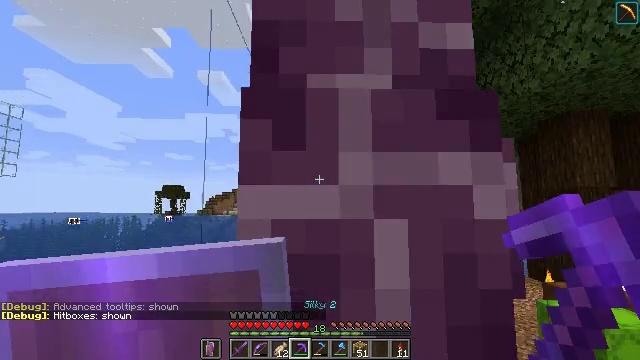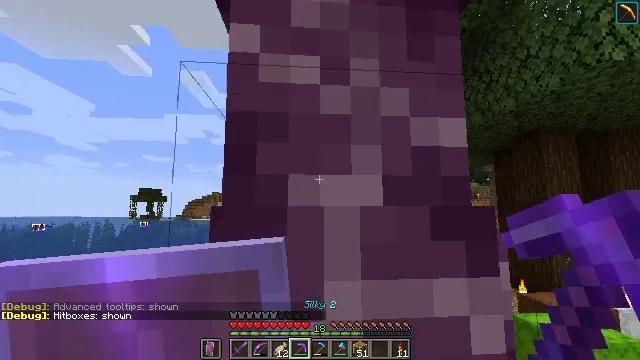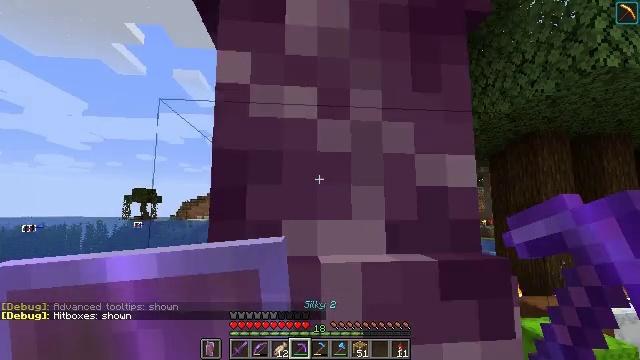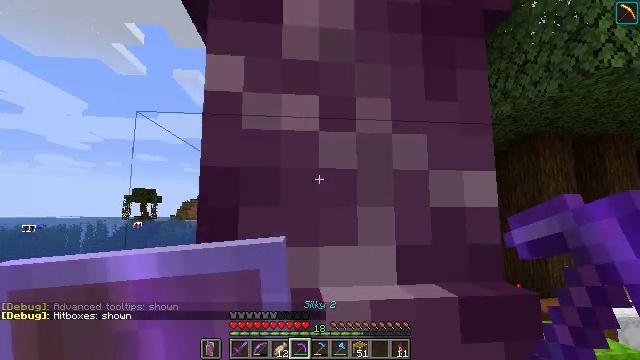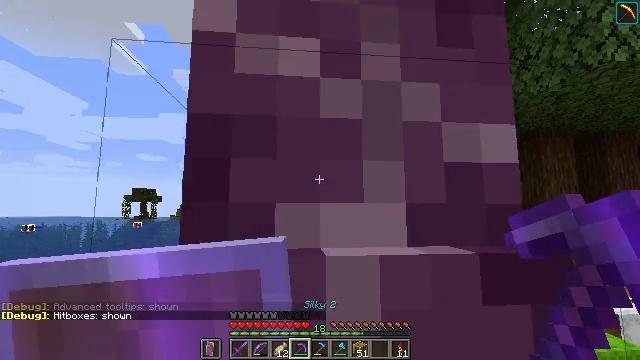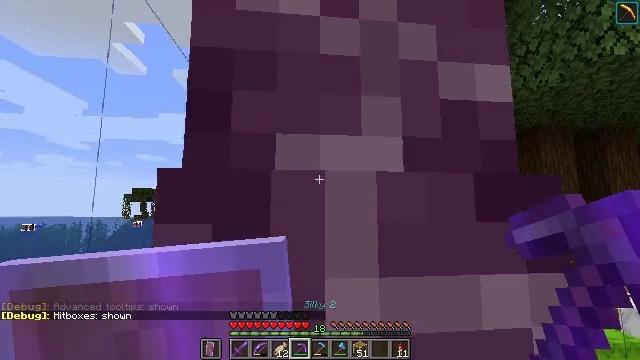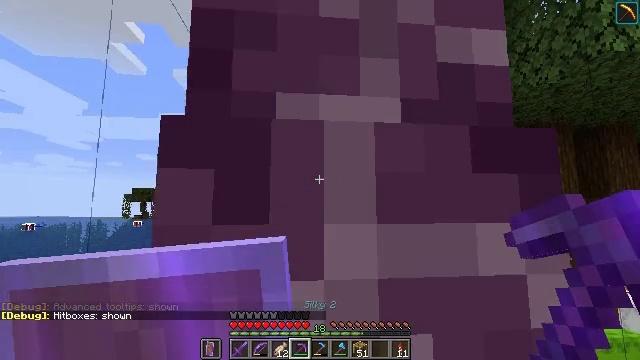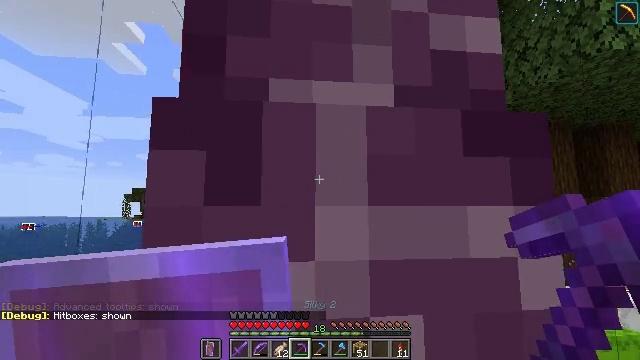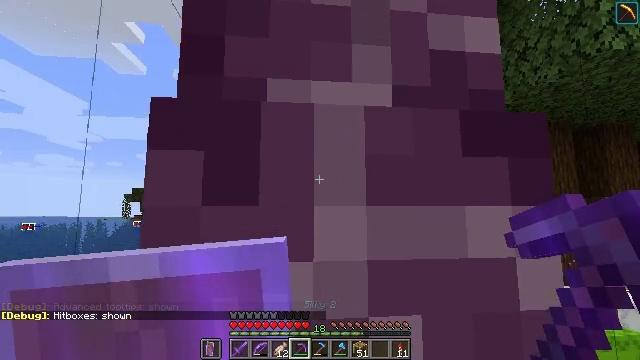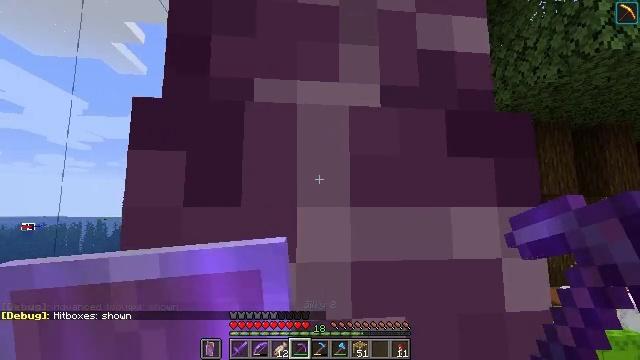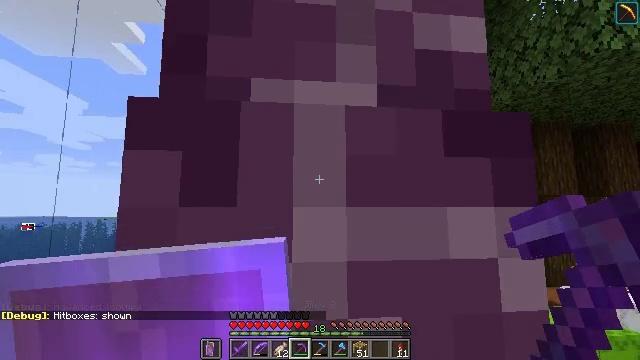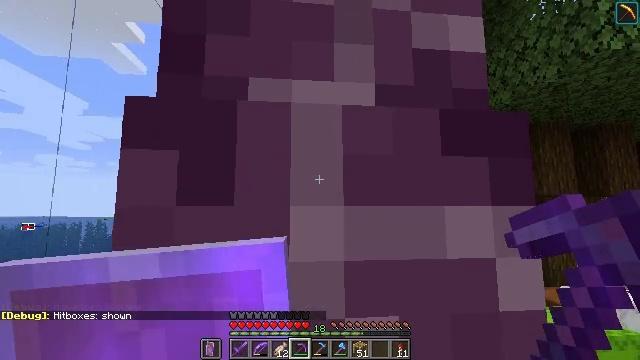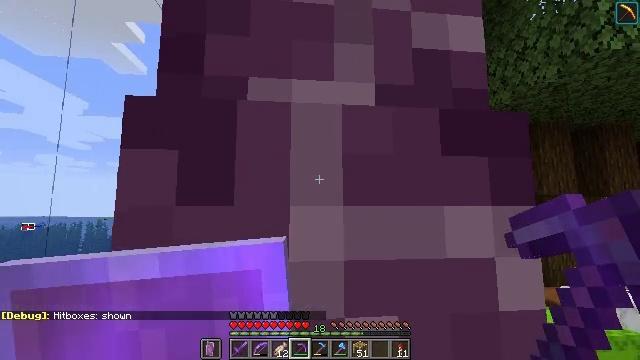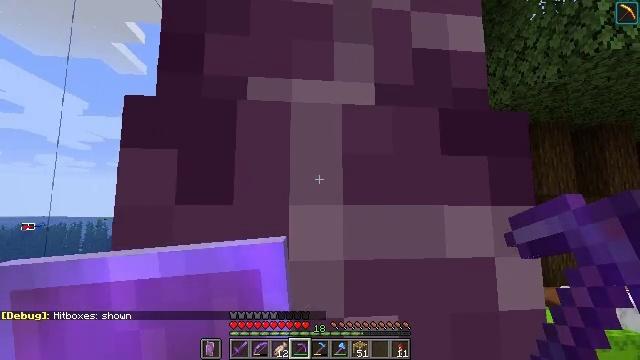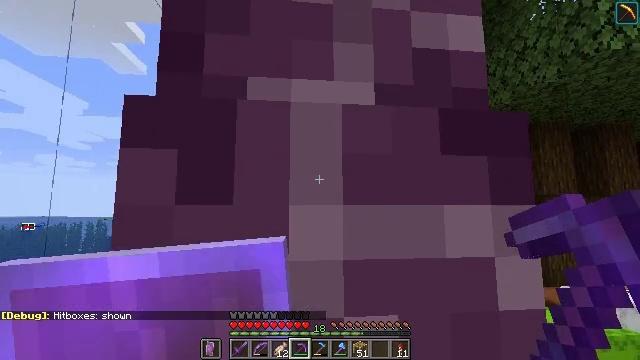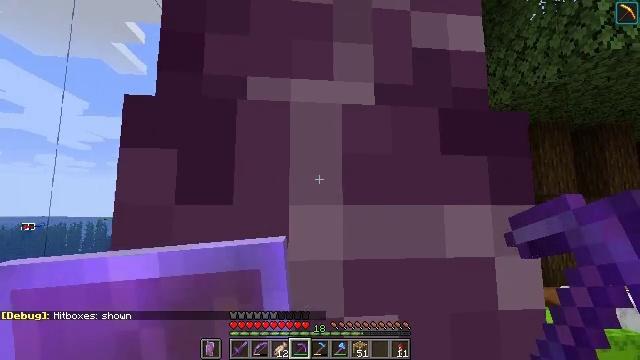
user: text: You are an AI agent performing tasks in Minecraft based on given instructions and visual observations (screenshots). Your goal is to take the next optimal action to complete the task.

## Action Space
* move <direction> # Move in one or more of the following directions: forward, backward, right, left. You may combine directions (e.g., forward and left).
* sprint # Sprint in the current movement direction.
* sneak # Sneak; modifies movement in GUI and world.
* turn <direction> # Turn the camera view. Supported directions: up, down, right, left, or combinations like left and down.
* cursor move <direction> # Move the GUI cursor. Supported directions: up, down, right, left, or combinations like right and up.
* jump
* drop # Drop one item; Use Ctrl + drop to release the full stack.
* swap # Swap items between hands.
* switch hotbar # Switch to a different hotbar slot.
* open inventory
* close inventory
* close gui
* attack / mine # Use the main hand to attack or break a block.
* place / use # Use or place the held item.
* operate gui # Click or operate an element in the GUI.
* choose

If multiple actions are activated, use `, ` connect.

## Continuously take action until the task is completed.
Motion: motion action
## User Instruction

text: Mine the chorus plant.
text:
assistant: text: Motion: move forward, turn right, jump
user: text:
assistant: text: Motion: move forward, jump
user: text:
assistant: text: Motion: move forward, jump
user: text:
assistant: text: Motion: move forward, jump
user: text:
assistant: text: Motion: move forward, jump
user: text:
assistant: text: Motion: move forward, jump
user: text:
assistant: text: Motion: move forward, jump
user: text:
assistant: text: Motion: move forward
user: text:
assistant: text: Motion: no_op
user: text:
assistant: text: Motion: no_op
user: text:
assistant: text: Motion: no_op
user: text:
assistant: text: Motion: no_op
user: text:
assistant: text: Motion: no_op
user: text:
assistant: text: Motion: no_op
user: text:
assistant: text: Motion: no_op
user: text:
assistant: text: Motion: turn left and down
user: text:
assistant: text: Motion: turn down
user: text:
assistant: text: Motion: no_op
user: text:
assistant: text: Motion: no_op
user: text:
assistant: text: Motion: no_op
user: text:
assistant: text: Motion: no_op
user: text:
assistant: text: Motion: no_op
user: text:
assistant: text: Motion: no_op
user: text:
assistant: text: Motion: no_op
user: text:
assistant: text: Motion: no_op
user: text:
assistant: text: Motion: no_op
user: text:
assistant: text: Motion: no_op
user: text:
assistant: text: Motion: no_op
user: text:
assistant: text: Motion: no_op
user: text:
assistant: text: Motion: no_op